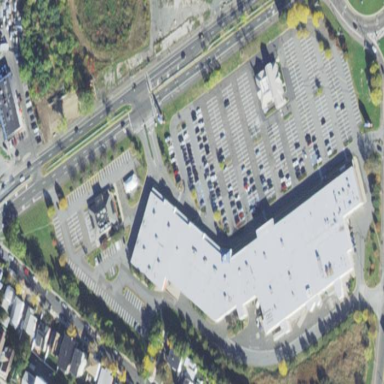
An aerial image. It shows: Retail area.